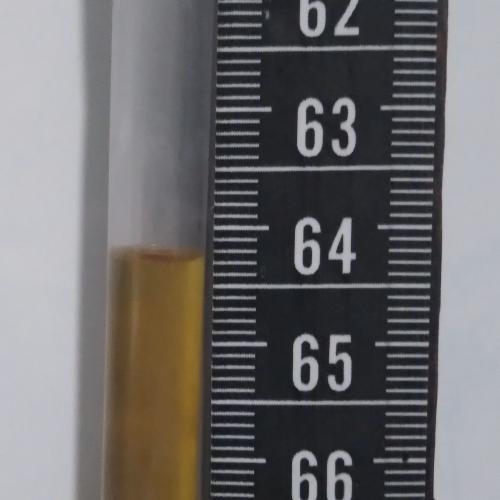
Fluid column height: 64.3 cm